Question: I recently setup Schema.org 'BreadcrumbList' on my site. <URL>.
However, the 4th position item URL is not showing. I triple checked and the JSON-LD is validated. Any ideas?

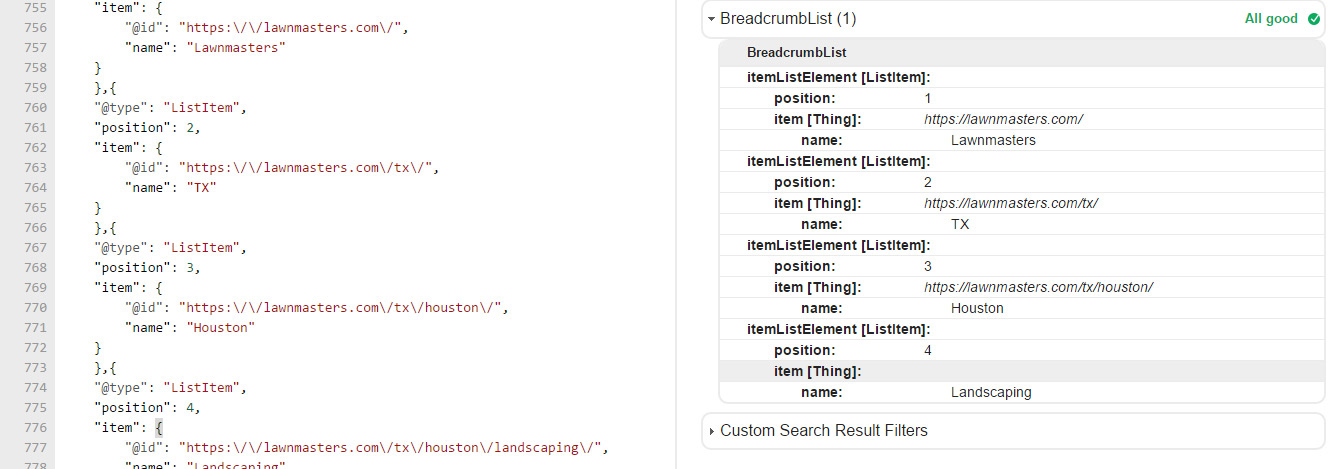
Answer: I think it's because the URL of the 4th item is the URL of the page you are checking.
If you copy-paste your source code (or simply change a random character somewhere) and check it again, Google's tool will output the URL for the 4th item.
Nothing you have to change. Providing an item for the current page is <URL>:
> The breadcrumb trail may include or omit a breadcrumb for the page on which it appears.